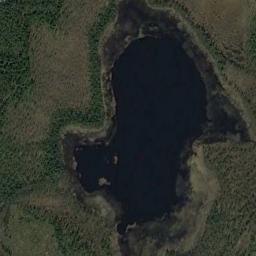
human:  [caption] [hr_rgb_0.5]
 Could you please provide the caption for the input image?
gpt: An irregularly shaped blue lake on the ground with lush green vegetation .

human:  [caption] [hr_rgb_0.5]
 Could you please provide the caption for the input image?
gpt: Many trees are around the lake .

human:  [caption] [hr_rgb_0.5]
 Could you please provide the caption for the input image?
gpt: The lake lies in a sparse forest and the water is dark blue .

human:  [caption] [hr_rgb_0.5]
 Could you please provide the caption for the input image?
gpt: The lake is irregular in shape .

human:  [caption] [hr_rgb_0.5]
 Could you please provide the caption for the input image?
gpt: There are green meadows around the lake .